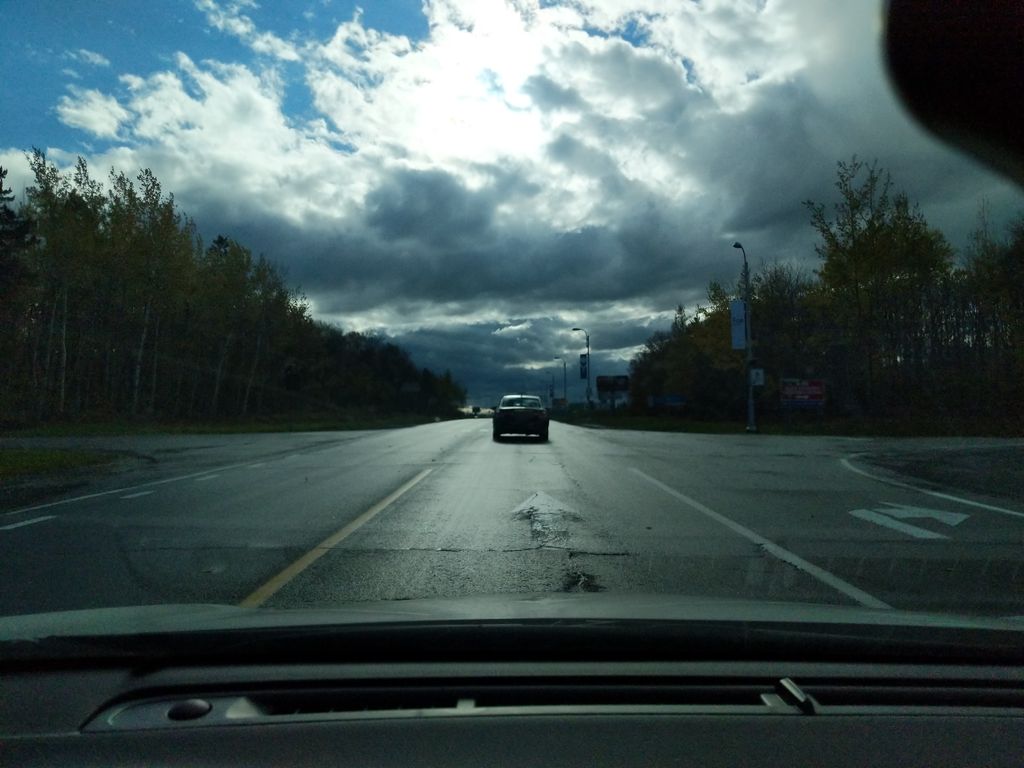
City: quebec_city